Question: i got a project for mobile application which is created in Visual studio 2012,but when i am trying to run it in VS2013,it is showing some error in .How to find which thing is missing like any SDK or service packs. CSPROJ file is
'''
<?xml version="1.0" encoding="utf-8"?>
<Project ToolsVersion="4.0" xmlns="http://schemas.microsoft.com/developer/msbuild/2003">
<PropertyGroup Condition="'$(Configuration)|$(Platform)' == 'Debug|AnyCPU'">
<CurrentDeployCmdId>256</CurrentDeployCmdId>
<CurrentDeployID>3B750D6D-6343-41bd-8FD5-18F53DF36A6F</CurrentDeployID>
</PropertyGroup>
<PropertyGroup Condition="'$(Configuration)|$(Platform)' == 'Release|AnyCPU'">
<CurrentDeployCmdId>256</CurrentDeployCmdId>
<CurrentDeployID>3B750D6D-6343-41bd-8FD5-18F53DF36A6F</CurrentDeployID>
</PropertyGroup>
<PropertyGroup>
<ProjectView>ProjectFiles</ProjectView>
</PropertyGroup>
<ProjectExtensions>
<VisualStudio>
<FlavorProperties GUID="{C089C8C0-30E0-4E22-80C0-CE093F111A43}">
<SilverlightMobileCSProjectFlavor>
<FullDeploy>False</FullDeploy>
<DebuggerType>Managed</DebuggerType>
<DebuggerAgentType>Managed</DebuggerAgentType>
<Tombstone>False</Tombstone>
</SilverlightMobileCSProjectFlavor>
</FlavorProperties>
</VisualStudio>
</ProjectExtensions>
</Project>
'''
and the error report is

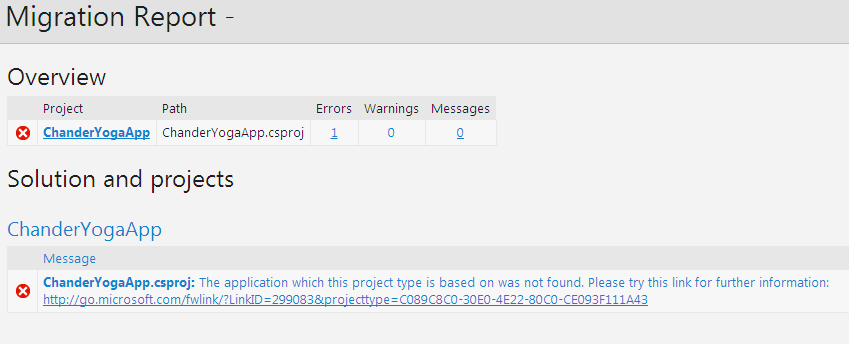
Answer: Click the <URL>, which points you to a page called 'Visual Studio 2013 Compatibility', telling you:
> Windows MobileThis project can't be opened in Visual Studio 2013 because it doesn't support the project type.
So you should continue to use Visual Studio 2012 in order to develop your Windows Mobile app.